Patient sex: F
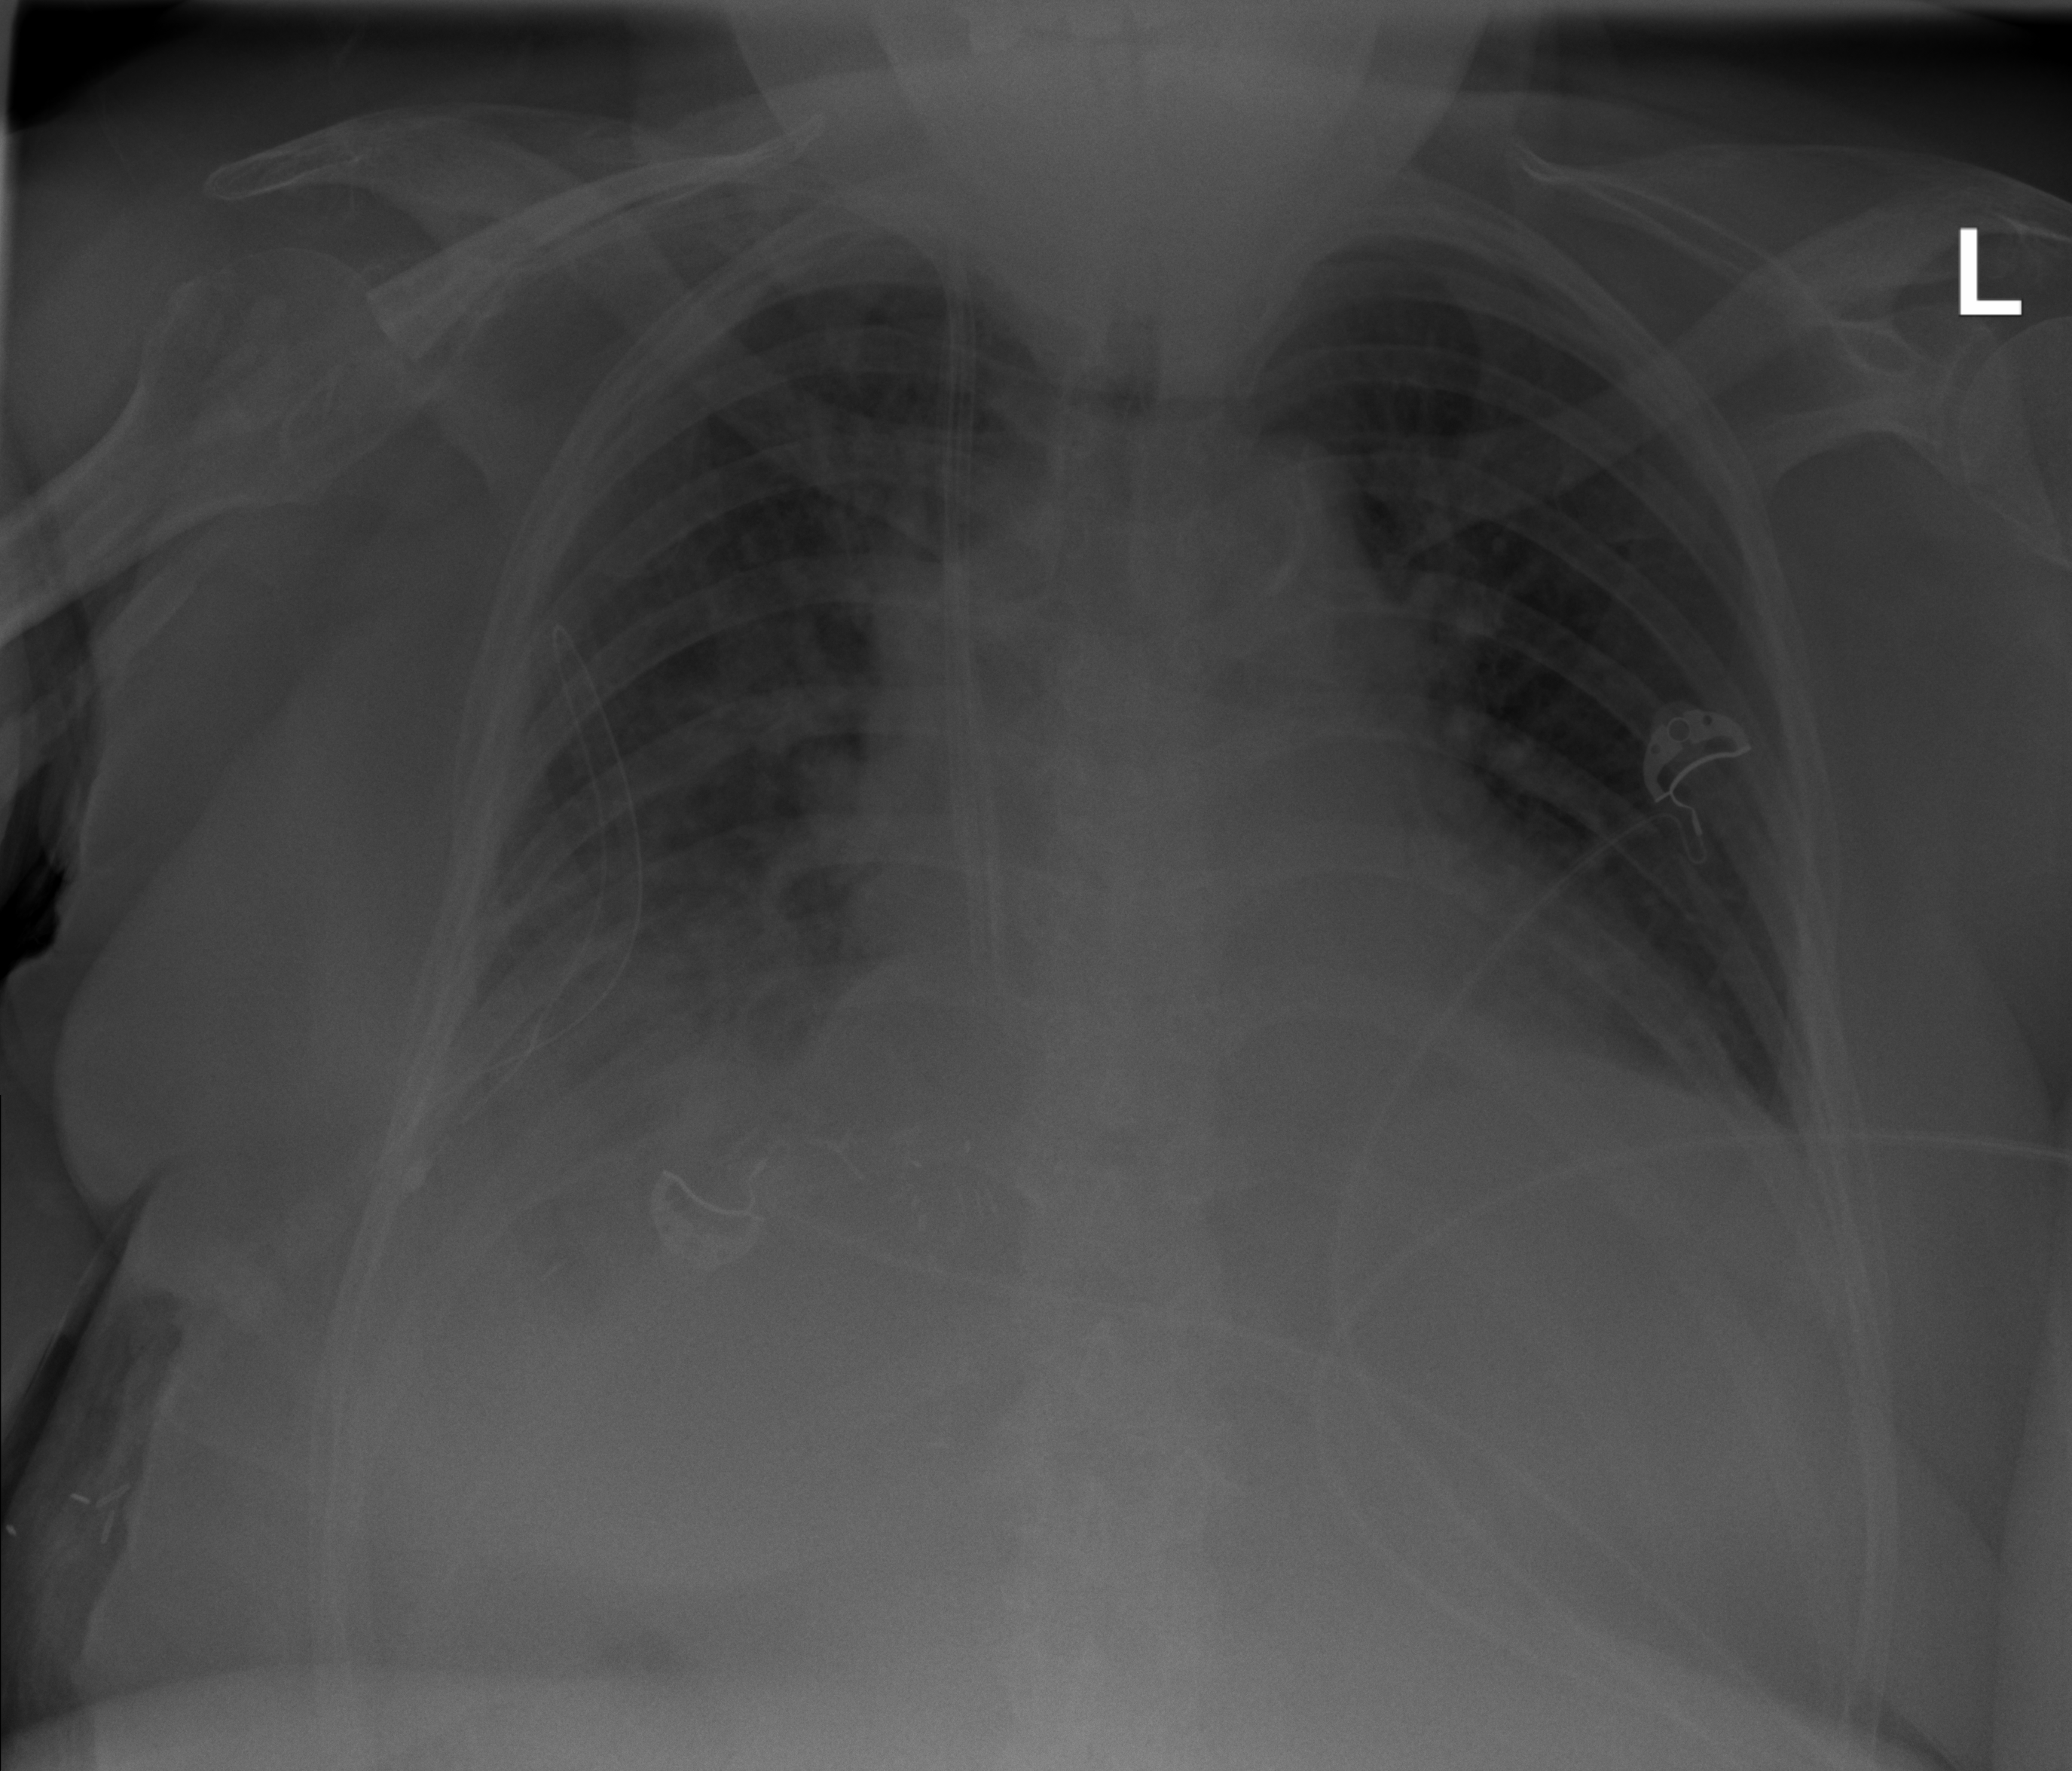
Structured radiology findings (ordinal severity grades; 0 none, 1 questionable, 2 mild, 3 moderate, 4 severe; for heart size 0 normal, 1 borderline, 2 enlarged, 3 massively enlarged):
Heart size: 2
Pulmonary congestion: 2
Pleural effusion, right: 2
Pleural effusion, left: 2
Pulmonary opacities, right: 2
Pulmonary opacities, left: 0
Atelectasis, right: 2
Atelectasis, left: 2